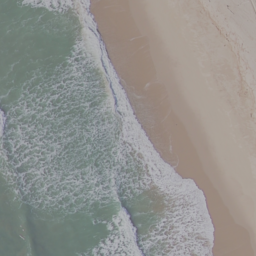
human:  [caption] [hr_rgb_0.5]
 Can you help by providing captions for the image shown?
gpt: This is a beach with green sea and white sands .

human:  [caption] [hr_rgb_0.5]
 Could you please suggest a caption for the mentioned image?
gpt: Waves slapping a white sand beach throw up white foam .

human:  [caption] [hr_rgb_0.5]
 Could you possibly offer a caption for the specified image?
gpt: The waves coming over and over again to the sand beach .

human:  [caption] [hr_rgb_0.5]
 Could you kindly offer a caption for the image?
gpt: Waves come to the white sand beach over and over again and throw up white foams .

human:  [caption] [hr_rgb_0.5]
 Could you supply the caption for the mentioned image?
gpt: Waves come to the white sand beach over and over again with white foasm .